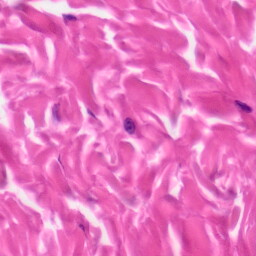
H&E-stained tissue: Skin